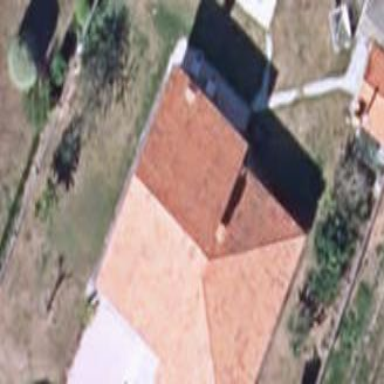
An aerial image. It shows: Simple house.